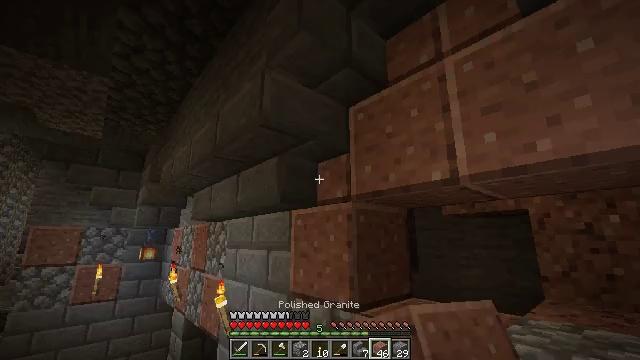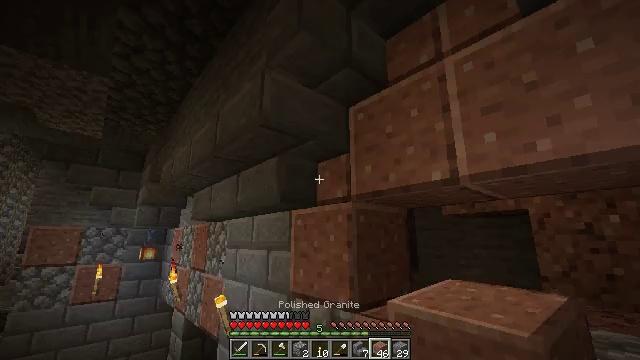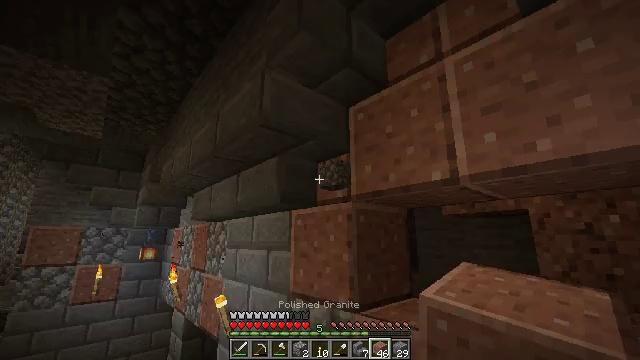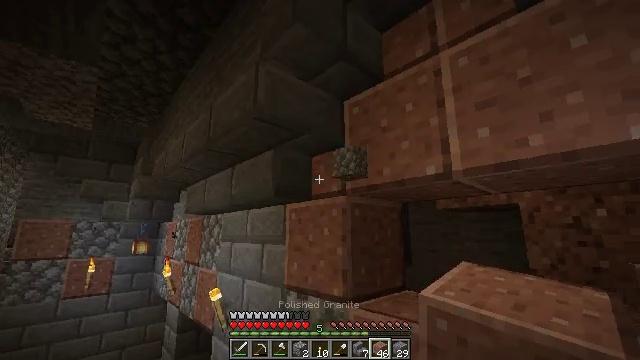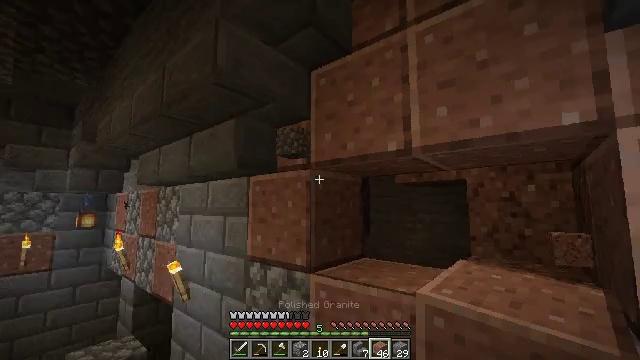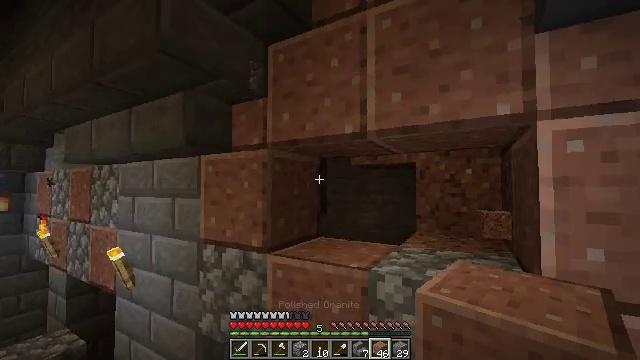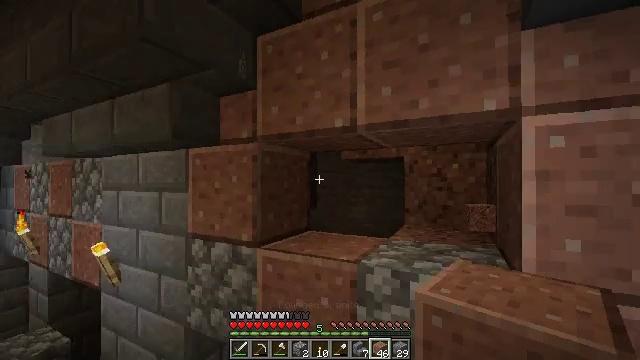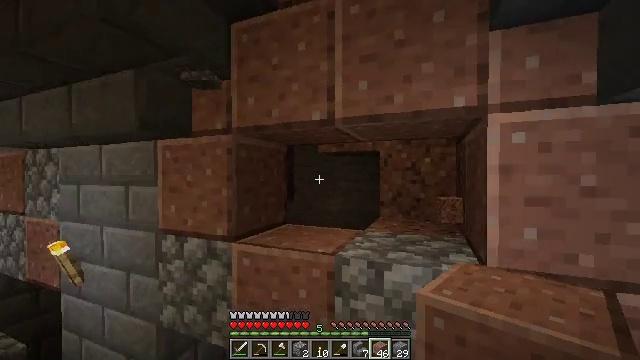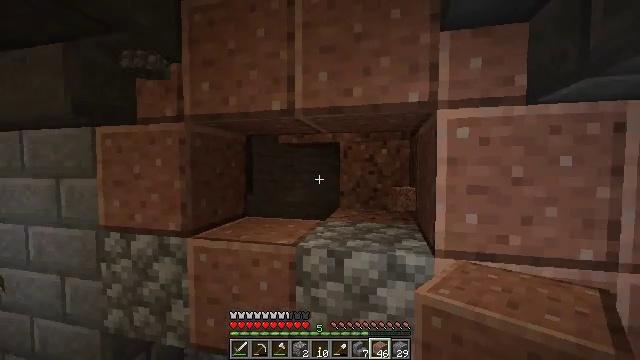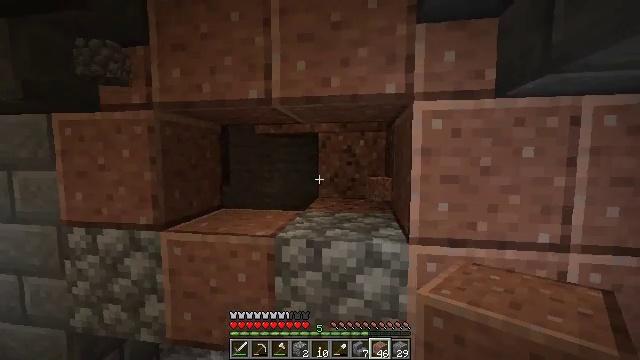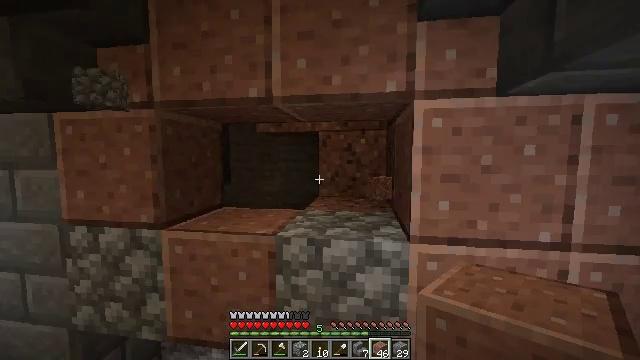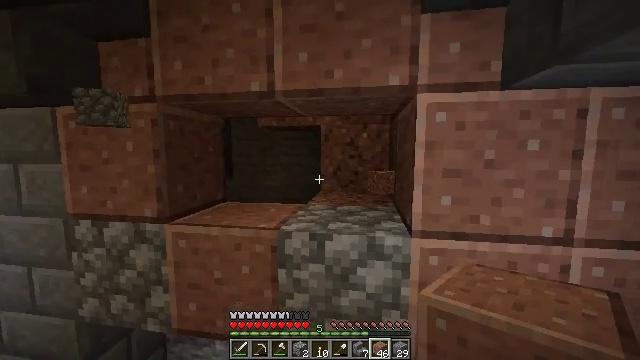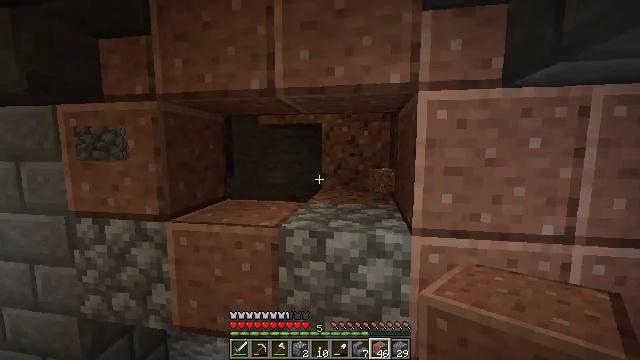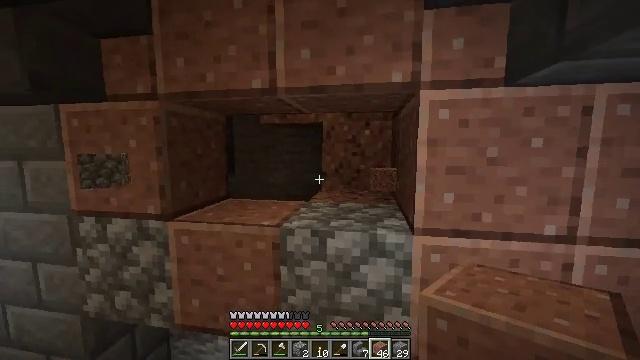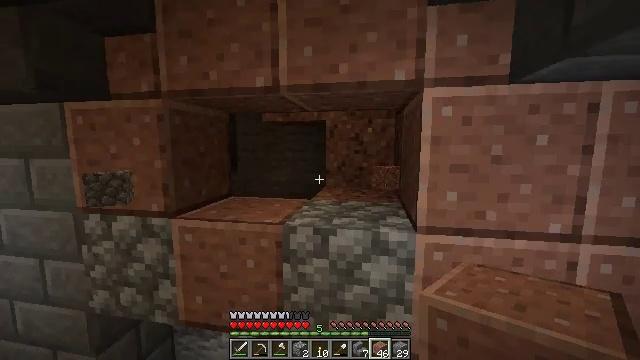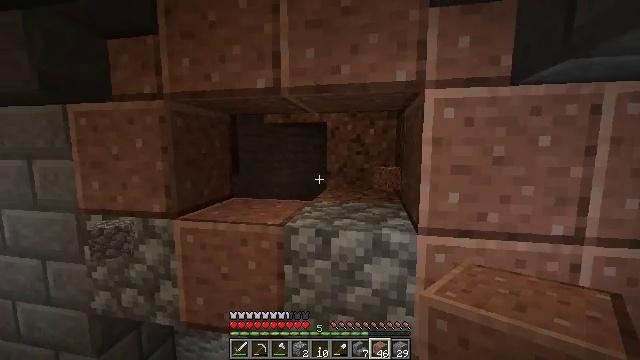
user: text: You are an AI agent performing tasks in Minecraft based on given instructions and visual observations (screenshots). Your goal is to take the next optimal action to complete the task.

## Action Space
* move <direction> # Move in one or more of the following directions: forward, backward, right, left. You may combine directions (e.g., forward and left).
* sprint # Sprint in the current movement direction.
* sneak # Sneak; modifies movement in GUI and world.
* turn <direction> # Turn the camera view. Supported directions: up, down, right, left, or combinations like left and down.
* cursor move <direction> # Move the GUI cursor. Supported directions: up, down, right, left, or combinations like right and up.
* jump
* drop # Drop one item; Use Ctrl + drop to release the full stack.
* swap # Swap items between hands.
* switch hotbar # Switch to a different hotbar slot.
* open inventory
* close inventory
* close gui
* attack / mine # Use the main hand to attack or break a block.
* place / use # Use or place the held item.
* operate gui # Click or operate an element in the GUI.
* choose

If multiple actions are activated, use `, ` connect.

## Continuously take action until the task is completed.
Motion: motion action
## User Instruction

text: Mine the polished granite block.
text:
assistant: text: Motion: no_op
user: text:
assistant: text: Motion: no_op
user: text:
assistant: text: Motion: turn right and down
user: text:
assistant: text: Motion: turn right and down
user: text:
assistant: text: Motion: turn right and down
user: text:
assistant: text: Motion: turn right and down
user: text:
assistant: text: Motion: turn right and down
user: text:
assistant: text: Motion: turn right and down
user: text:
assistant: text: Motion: turn right and down
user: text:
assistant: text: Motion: no_op
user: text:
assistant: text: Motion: turn down
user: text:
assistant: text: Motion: no_op
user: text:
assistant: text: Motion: no_op
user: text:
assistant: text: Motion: no_op
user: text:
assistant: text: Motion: no_op
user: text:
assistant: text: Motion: turn left
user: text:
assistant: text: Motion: no_op
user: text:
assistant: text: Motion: turn left and down
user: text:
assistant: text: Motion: turn left and down
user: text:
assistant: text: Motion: turn left and down
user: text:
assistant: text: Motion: turn left and down
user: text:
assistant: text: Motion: turn left and down
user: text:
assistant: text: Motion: no_op
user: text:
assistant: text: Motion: switch to hotbar 2
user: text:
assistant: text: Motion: turn down, switch to hotbar 2
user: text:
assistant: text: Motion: switch to hotbar 2
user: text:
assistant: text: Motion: switch to hotbar 2
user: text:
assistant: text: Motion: no_op
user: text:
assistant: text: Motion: no_op
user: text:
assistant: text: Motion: attack / mine